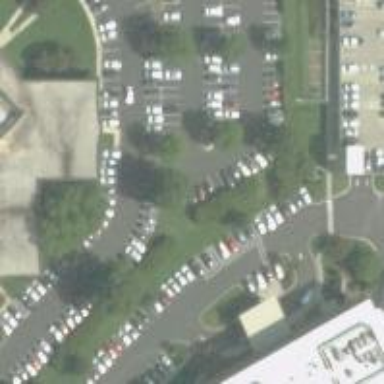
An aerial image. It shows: Parking area with asphalt surface.